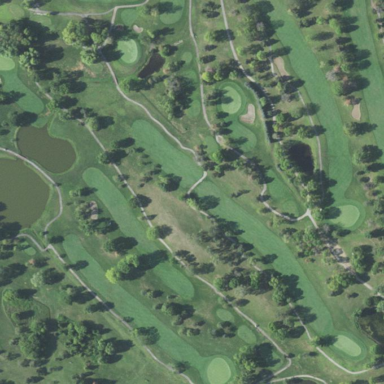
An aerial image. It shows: Golf rough area.